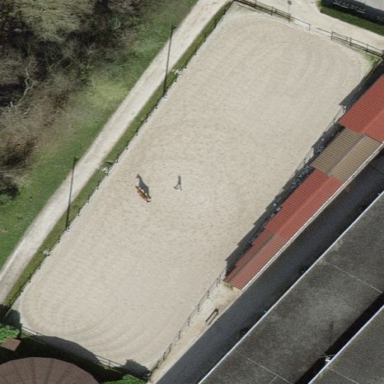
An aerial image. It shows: Equestrian pitch used for leisure and sports activities.